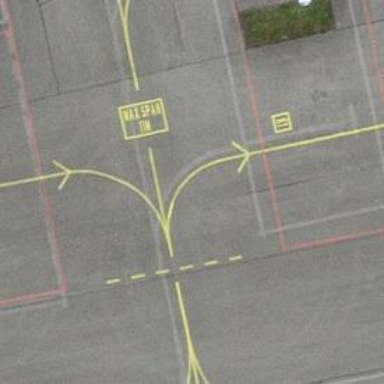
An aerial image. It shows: View of taxiway at the airport.